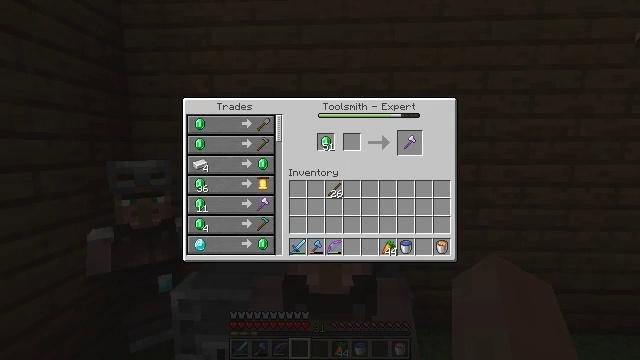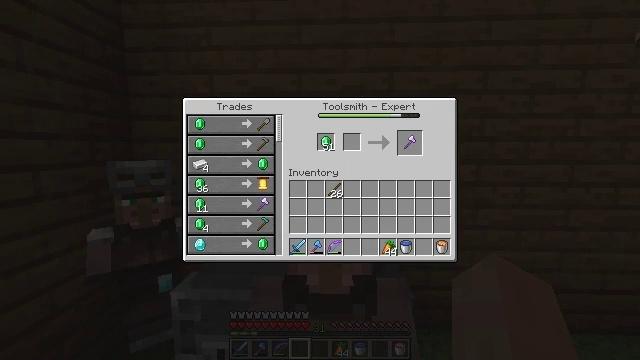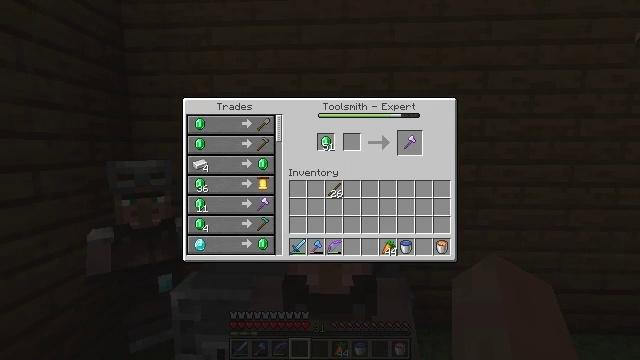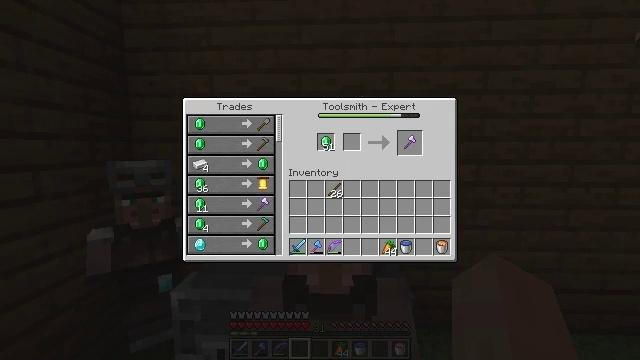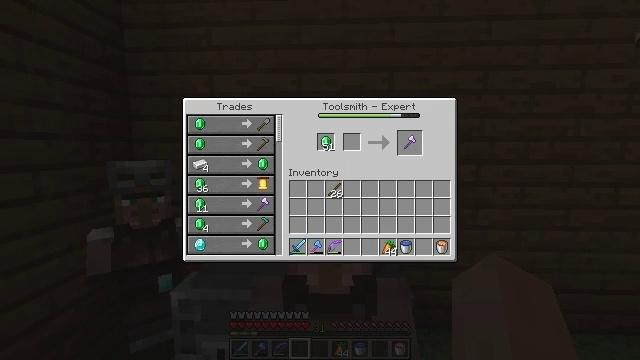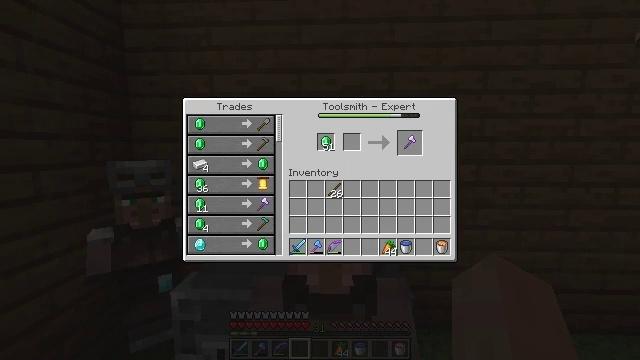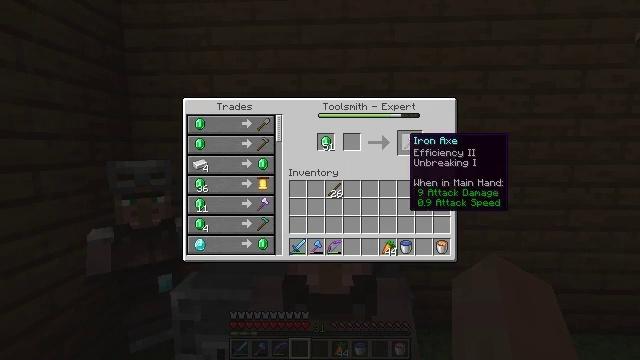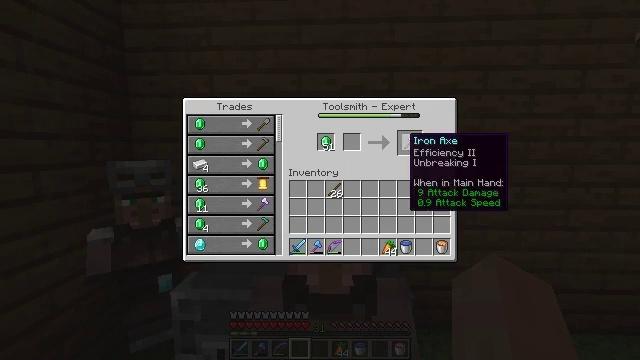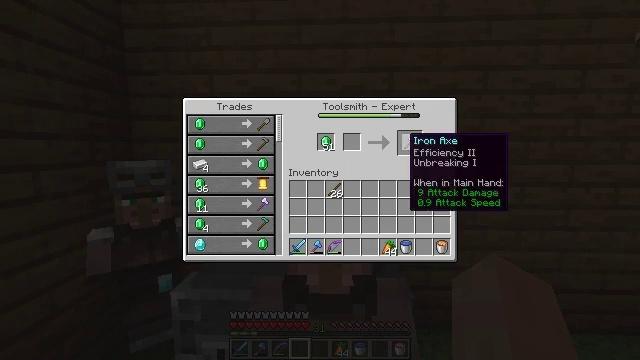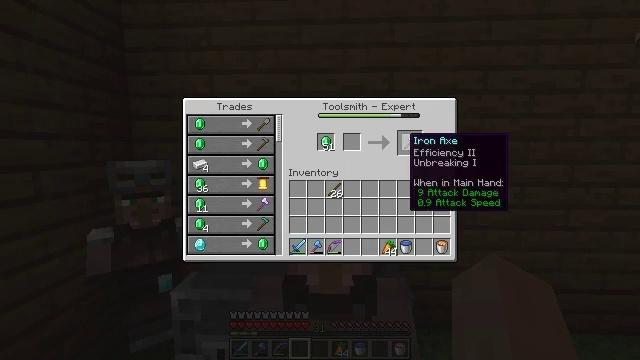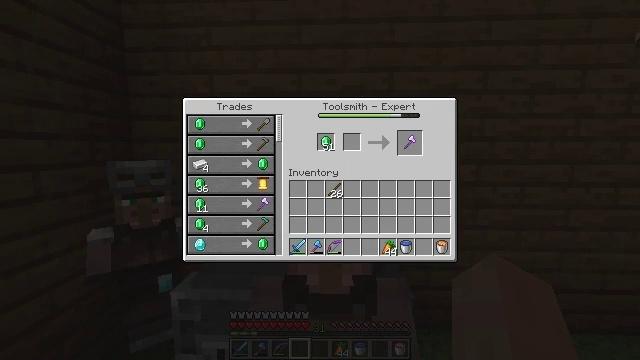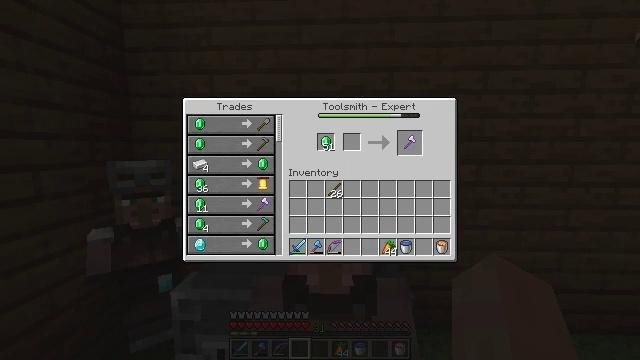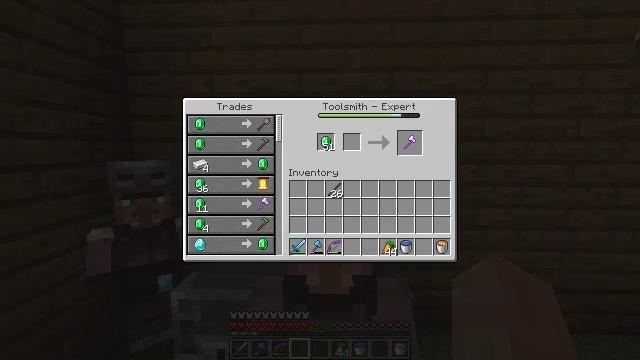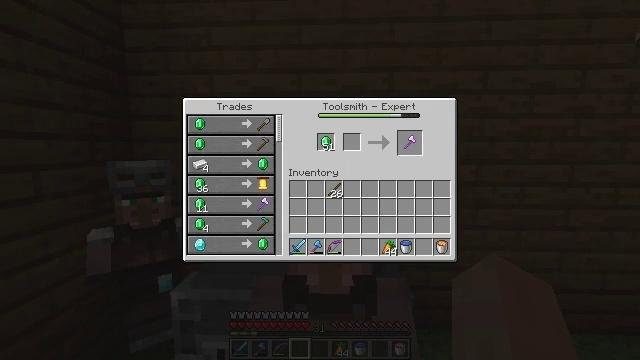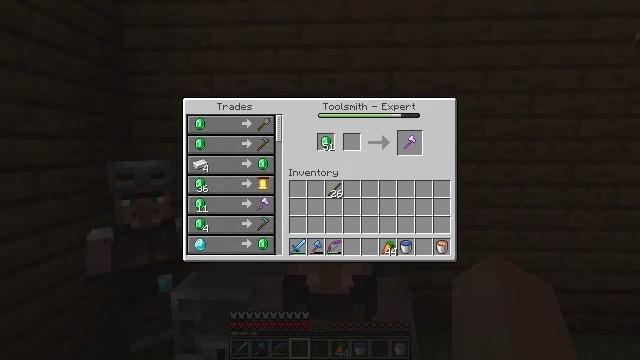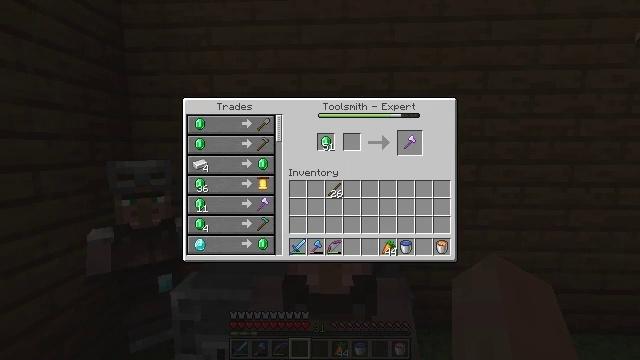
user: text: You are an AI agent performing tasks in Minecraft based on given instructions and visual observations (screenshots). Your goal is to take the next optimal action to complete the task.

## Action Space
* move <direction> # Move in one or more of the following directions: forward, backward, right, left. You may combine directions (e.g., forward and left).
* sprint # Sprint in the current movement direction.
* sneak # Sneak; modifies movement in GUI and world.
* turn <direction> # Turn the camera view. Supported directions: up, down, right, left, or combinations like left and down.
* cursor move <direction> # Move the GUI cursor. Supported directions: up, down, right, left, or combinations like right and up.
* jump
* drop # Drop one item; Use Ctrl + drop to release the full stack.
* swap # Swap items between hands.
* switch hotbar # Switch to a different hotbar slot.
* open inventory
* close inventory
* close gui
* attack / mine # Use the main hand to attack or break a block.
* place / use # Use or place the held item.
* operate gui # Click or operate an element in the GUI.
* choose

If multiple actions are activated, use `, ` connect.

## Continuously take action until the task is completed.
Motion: motion action
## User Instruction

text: Open the crafting table to craft a diamond hoe.
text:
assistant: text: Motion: no_op
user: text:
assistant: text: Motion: cursor move right
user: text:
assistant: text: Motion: no_op
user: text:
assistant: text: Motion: no_op
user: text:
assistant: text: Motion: cursor move right
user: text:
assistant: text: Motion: no_op
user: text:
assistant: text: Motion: no_op
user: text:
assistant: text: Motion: no_op
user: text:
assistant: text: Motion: no_op
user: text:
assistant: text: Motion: no_op
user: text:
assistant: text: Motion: no_op
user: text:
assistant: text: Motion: no_op
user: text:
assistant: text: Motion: no_op
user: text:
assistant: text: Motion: no_op
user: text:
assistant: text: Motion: no_op
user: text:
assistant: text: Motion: cursor move left
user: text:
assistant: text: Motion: cursor move left
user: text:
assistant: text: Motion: cursor move left and down
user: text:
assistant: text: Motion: cursor move left and down
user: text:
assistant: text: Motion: cursor move left
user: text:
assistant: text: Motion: cursor move left
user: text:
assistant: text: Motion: no_op
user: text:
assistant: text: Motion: no_op
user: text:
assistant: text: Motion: no_op
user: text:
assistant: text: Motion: no_op
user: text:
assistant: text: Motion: no_op
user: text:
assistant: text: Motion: no_op
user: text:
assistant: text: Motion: no_op
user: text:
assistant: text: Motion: no_op
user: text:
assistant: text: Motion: no_op